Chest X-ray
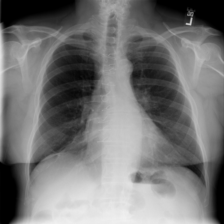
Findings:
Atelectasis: negative
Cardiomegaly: negative
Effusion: negative
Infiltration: negative
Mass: negative
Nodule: negative
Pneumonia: negative
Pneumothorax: negative
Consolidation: negative
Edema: negative
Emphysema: negative
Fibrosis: negative
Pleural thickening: negative
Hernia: negative